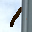
Label: 1